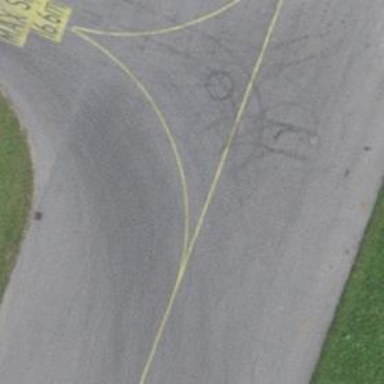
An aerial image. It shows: Image of taxiway at airport.